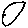
Label: bird